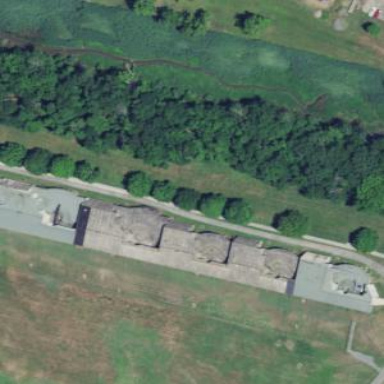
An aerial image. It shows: Historical fort building.